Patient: sex M, age 60
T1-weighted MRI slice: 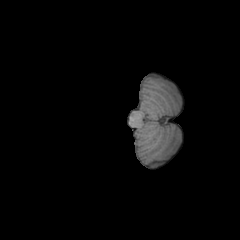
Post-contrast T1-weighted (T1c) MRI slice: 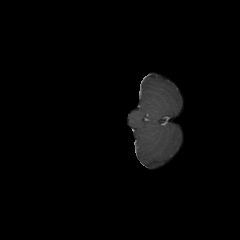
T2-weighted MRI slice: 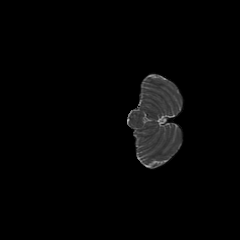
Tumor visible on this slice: no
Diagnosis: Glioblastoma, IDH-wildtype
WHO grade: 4